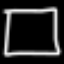
Label: square